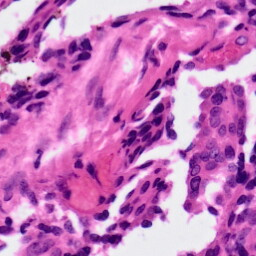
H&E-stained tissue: Ovarian